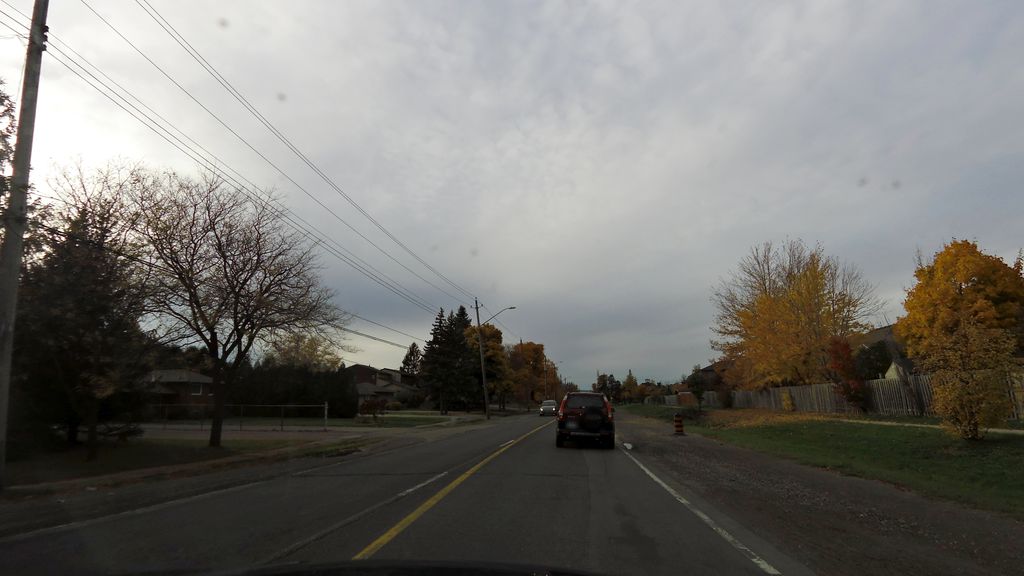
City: hamilton